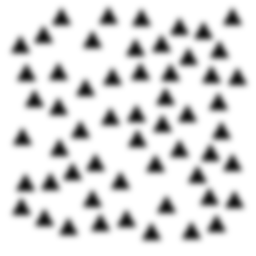
Squares: 0
Triangles: 56
Stars: 0
Total shapes: 56